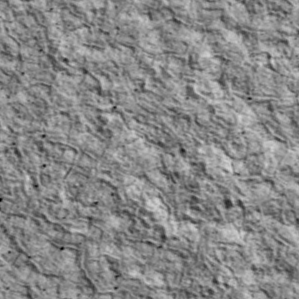
Label: non_frost